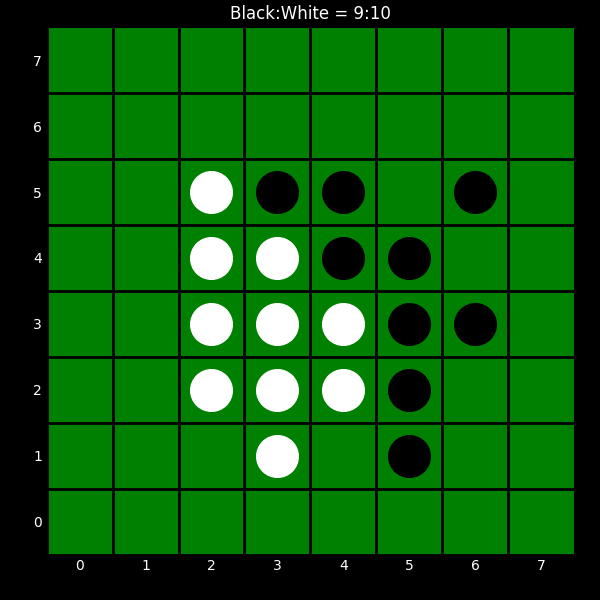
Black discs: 9
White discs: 10